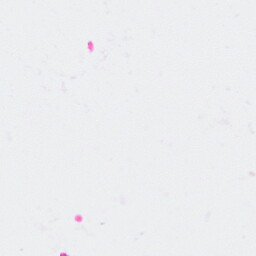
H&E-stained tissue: Breast